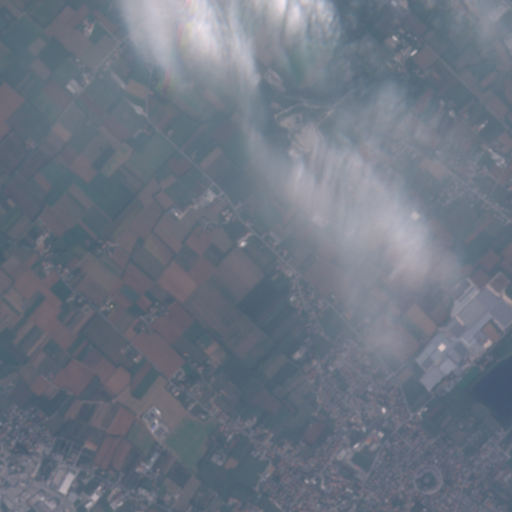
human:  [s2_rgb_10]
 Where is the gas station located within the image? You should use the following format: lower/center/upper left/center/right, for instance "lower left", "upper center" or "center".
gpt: The gas station is located in the lower left of the image.
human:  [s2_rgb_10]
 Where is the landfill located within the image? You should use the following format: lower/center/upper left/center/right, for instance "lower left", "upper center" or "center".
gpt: The landfill is located in the upper right of the image.
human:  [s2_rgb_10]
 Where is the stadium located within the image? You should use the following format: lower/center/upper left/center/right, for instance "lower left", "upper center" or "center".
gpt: The stadium is located in the lower right of the image.
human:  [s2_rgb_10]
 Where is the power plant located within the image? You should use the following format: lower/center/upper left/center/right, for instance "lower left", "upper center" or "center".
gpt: There is no power plant in the image.